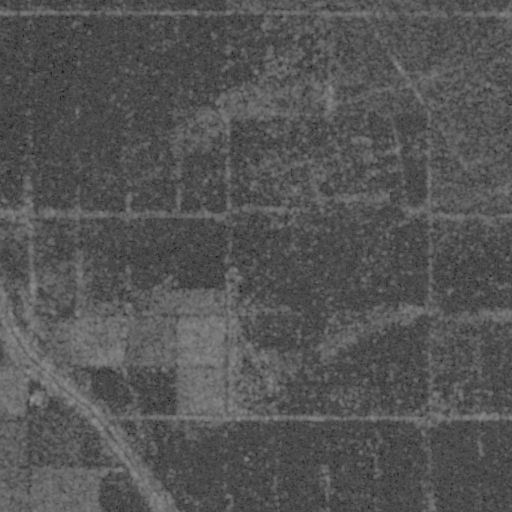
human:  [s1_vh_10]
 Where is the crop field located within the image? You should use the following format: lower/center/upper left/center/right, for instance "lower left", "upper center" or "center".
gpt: The crop field is located in the lower left of the image.
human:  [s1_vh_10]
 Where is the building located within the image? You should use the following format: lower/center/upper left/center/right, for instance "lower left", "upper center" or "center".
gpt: The building is located in the lower left of the image.
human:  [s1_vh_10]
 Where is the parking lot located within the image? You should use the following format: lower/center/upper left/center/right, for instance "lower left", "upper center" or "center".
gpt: There is no parking lot in the image.

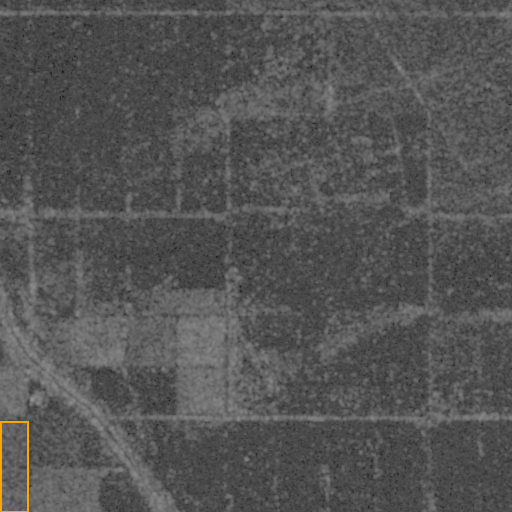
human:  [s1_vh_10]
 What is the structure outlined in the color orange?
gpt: The structure outlined in orange is a crop field.
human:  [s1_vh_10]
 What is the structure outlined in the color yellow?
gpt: There is no yellow outline.